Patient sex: M
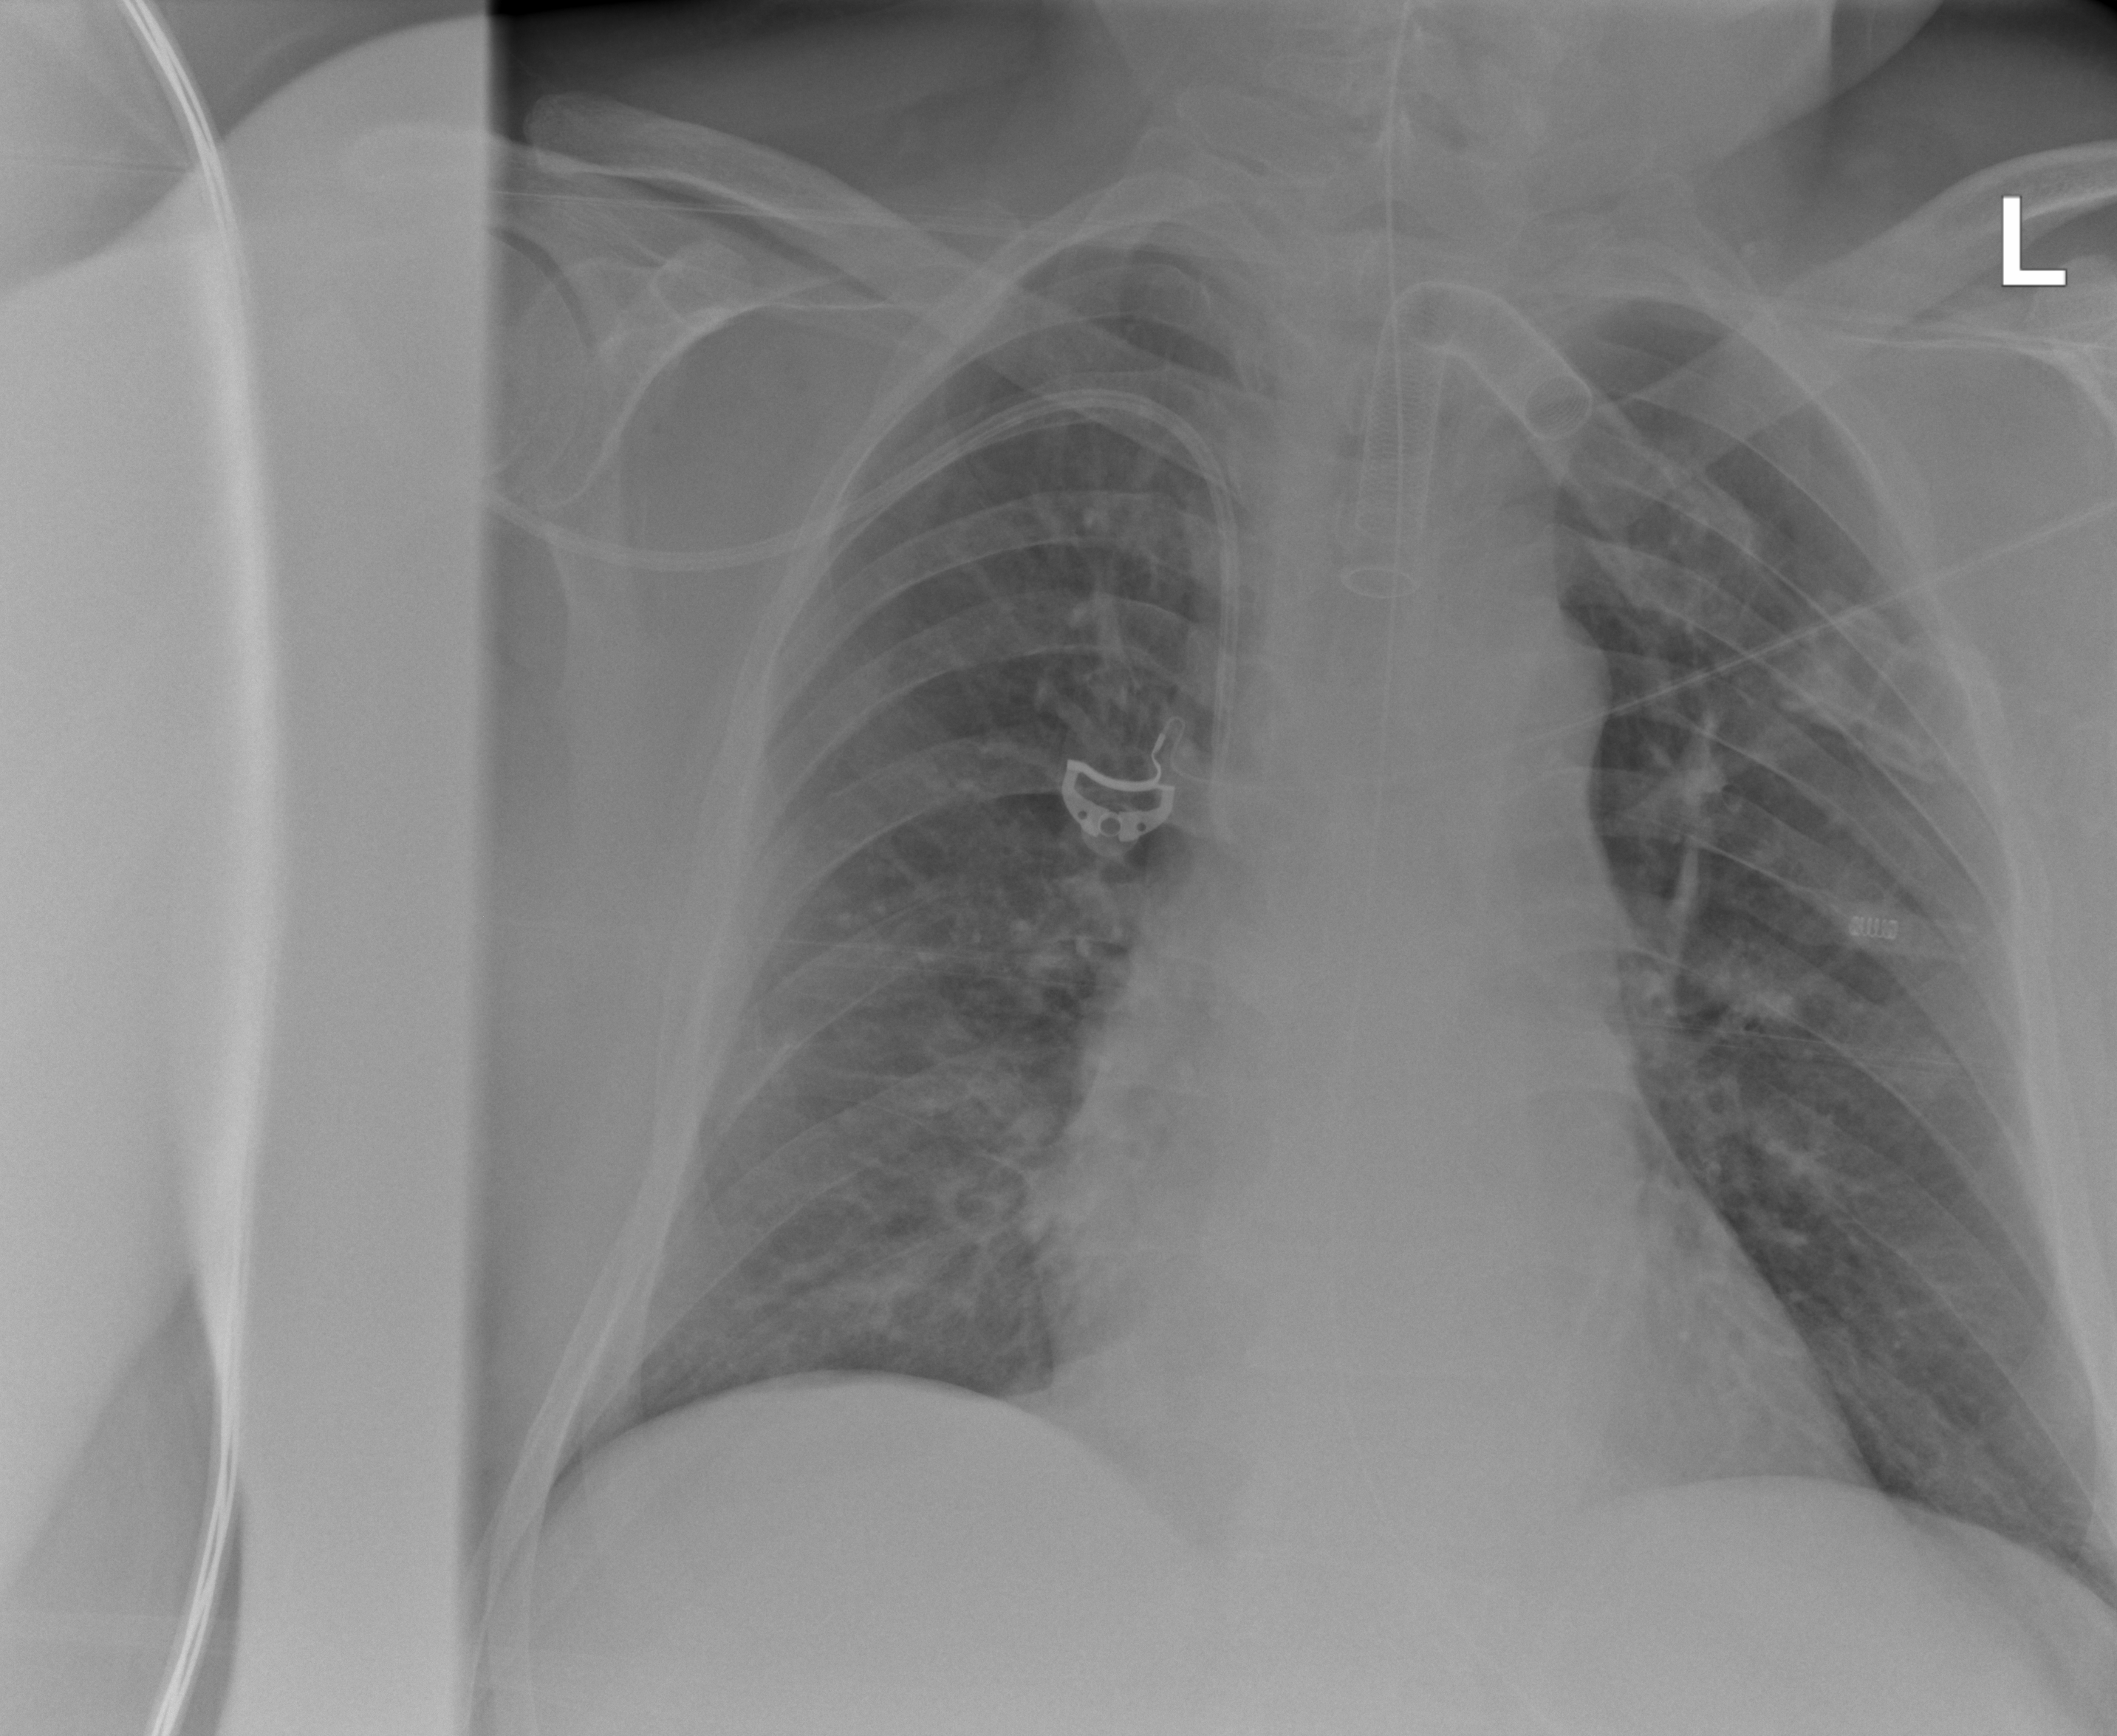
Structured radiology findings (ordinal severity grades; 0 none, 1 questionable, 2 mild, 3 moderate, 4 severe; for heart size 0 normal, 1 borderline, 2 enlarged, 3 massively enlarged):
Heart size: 1
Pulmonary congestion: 0
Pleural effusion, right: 0
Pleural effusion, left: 0
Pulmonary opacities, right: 2
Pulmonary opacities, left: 0
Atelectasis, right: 2
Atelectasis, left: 0